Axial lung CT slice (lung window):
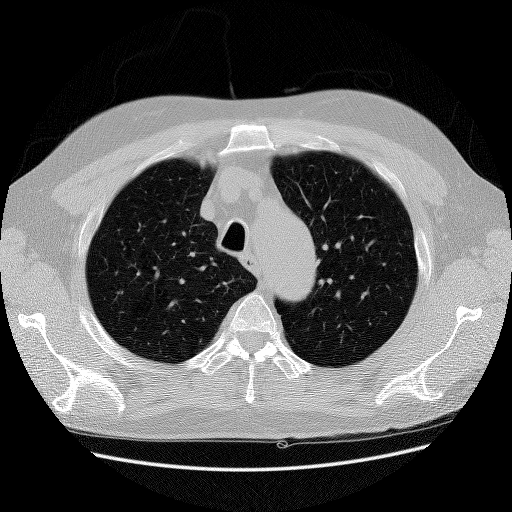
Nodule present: no